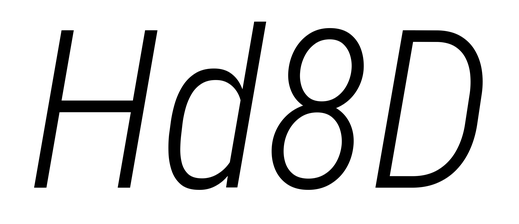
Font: Roboto-Italic_Condensed_Light_Italic